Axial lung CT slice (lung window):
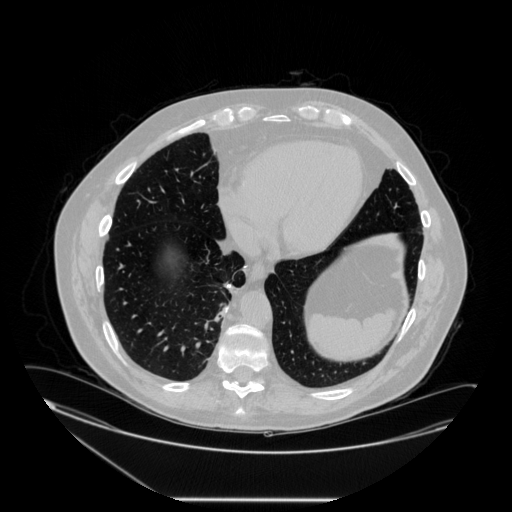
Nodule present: no